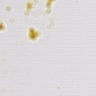
Metastatic tissue present: no